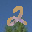
Label: 2